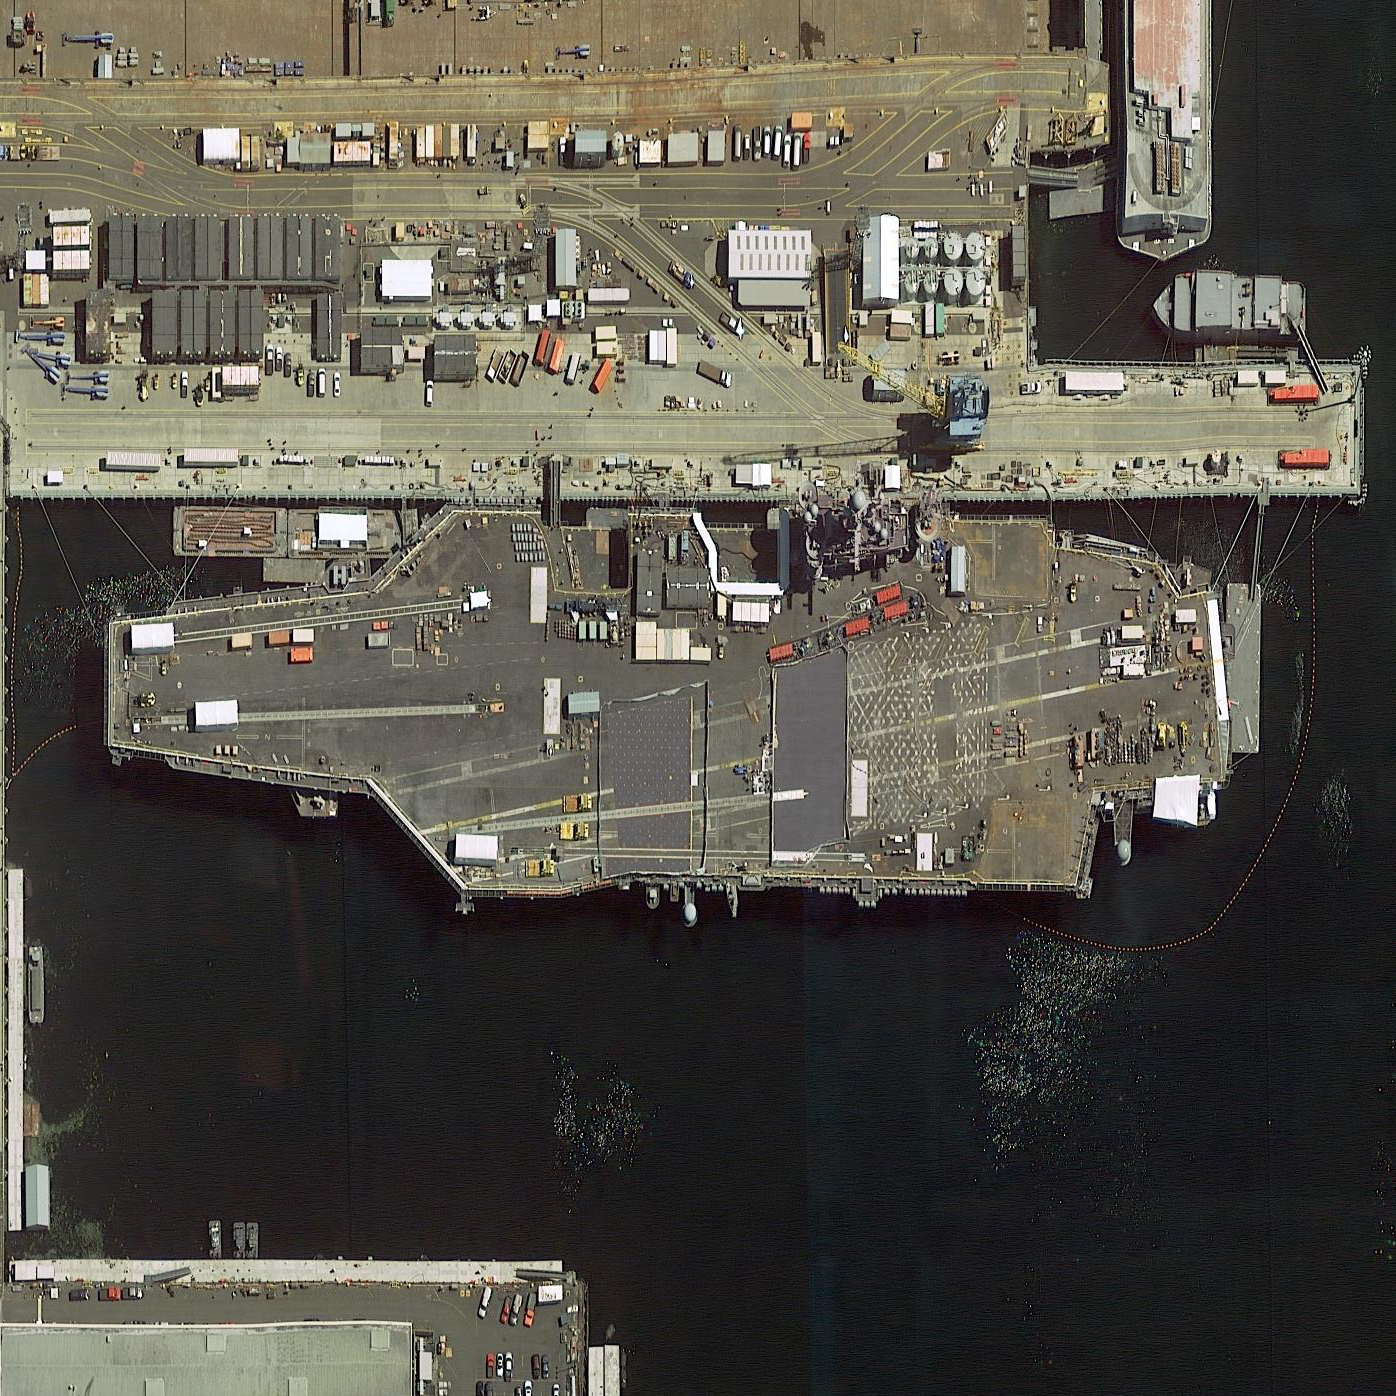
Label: Nimitz-class_aircraft_carrier